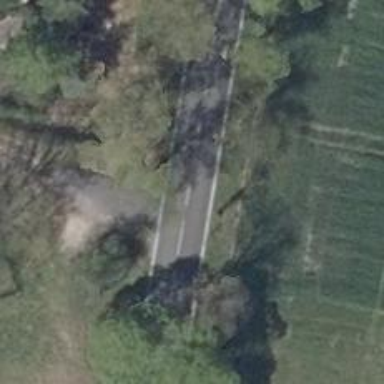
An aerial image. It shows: Tertiary road with asphalt surface.